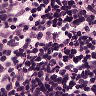
Metastatic tissue present: yes